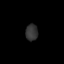
Tissue: lung
Cell type: Endothelial cells
Senescence score: 0.5578
Nuclear area (px): 199
Mean DAPI intensity: 51.518